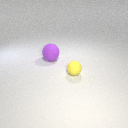
small yellow rubber sphere to the right of large purple rubber sphere